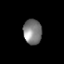
Tissue: skin
Cell type: Epithelial cells
Senescence score: 0.2781
Nuclear area (px): 452
Mean DAPI intensity: 127.288